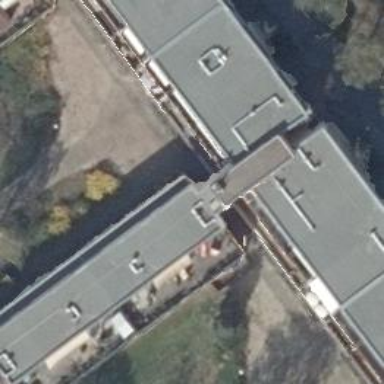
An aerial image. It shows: Kindergarten.